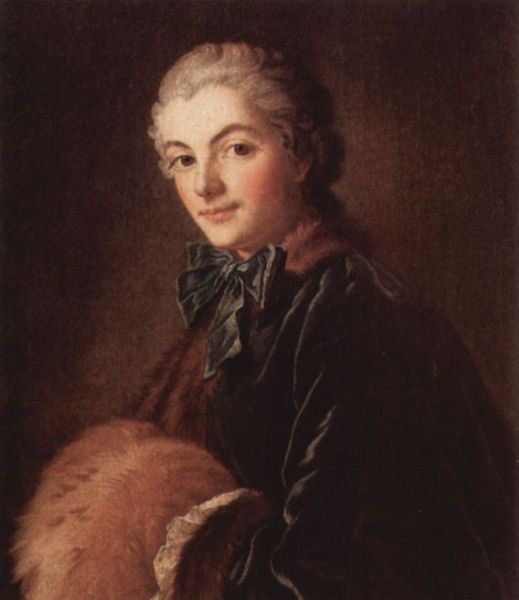
Titel: Porträt einer Dame mit Muff
Künstler: François Boucher
Standort: Paris
Institution: Musée du Louvre
Schlagwörter: blau, dunkel, gemälde, hand, kopf, mann, schatten, umhang, weiß, grün, mädchen, sitzen, braun, brust, frankreich, frau, frisur, grau, haar, hell, hintergrund, hut, kleid, licht, mund, nase, ohr, orange, profil, schwarz, stirn, vordergrund, blick, dame, rot, beige, malerei, schleife, anzug, jacke, jung, mütze, wand, arm, augen, barock, blass, falten, geschichte, gesicht, kleidung, kragen, mensch, pelz, samt, spitze, bild, bildnis, hals, hände, portrait, porträt, öl, auge, gewand, haare, lange haare, mantel, reich, stoff, adel, augenbrauen, brustbild, bruststück, hübsch, kinn, lippen, locken, puder, rokoko, rosa, rouge, sanft, schulter, seide, zart, fliegen, genre, fell, perücke, schwanz, lächeln, farbig, seitlich, wangen, ruhe, schnabel, genremalerei, man, backen, farbe, violett, winter, sepia, romantik, ölgemälde, zopf, reflexe, brauen, glanz, halstuch, stil, faltenwurf, junge, rüschen, stofflichkeit, augenbraue, geschlecht, halsschmuck, dreiviertelprofil, fliege, selbstporträt, geschminkt, tor, lichtreflexe, betrachter, satin, versteckt, schimmer, offen, kreuz, schweben, jugend, schönheit, gross, dreiviertel, selbstbildnis, bürgertum, adeliger, fräulein, rosig, jagd, bekleidung, selbstportät, jüngling, pelzkragen, muff, pelzmantel, tierfell, junger mann, halbprofil, androgyn, portät, glanzlichter, rotbraun, anblick, wams, zentral, aristokrat, tonig, prinz, binde, augenbraun, reichtum, binder, verborgen, zugewandt, adelig, adliger, pelzstola, freundlich, weich, mona lisa, klassik, fellkragen, lichtschein, taft, british, klassisch, brauntonig, perrücke, mozart, gepudert, puschel, lieblich, haarzopf, boucher, rococo, braune augen, stirne, puff, geälde, gewnd, königssohn, jugendlicher, ugen, porträz, große augen, augenbraune, handwärmer, alongeperrücke, aristokratenporträt, blick aus dem bild, bächcken, dtoff, dumkel, dunkel braun, ende 19.jh., französe, gepuderte haare, haut rosa, junga, lyotard, samz, softie, zur seite blickend, ew, zur #seite blickend, def a virgin, rizzical, ew hes like ew